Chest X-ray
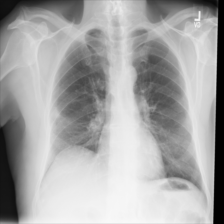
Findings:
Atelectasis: negative
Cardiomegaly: negative
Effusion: negative
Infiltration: negative
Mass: negative
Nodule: negative
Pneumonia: negative
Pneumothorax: negative
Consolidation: negative
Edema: negative
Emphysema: negative
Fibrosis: negative
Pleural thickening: negative
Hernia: negative